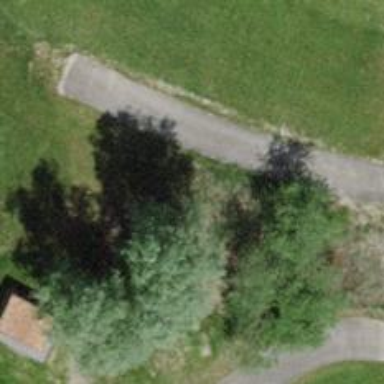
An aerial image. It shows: Designated golf cart path along service road.